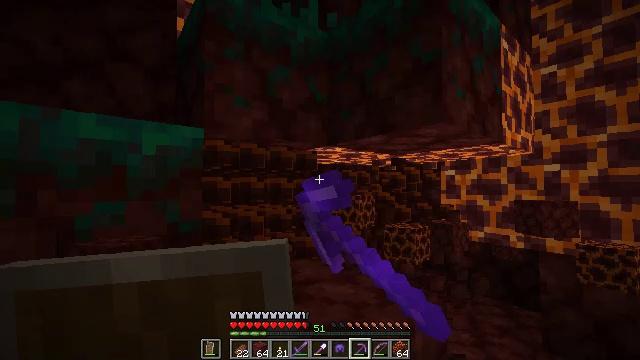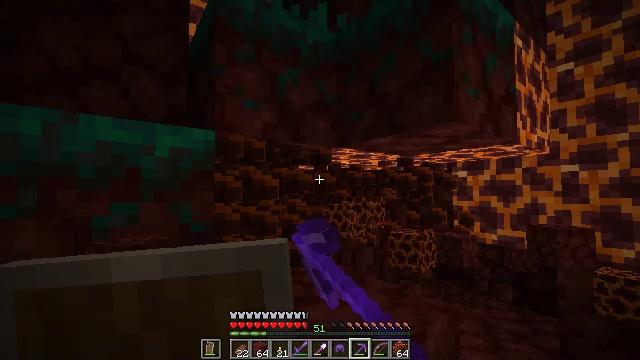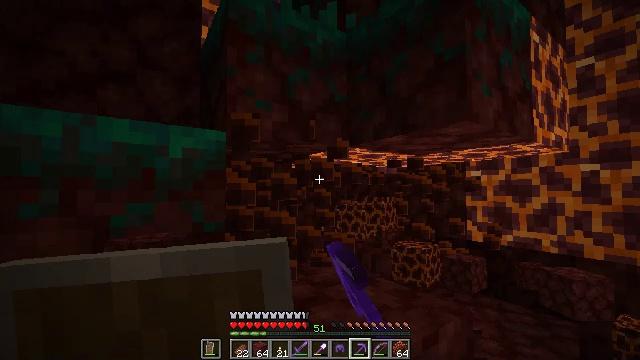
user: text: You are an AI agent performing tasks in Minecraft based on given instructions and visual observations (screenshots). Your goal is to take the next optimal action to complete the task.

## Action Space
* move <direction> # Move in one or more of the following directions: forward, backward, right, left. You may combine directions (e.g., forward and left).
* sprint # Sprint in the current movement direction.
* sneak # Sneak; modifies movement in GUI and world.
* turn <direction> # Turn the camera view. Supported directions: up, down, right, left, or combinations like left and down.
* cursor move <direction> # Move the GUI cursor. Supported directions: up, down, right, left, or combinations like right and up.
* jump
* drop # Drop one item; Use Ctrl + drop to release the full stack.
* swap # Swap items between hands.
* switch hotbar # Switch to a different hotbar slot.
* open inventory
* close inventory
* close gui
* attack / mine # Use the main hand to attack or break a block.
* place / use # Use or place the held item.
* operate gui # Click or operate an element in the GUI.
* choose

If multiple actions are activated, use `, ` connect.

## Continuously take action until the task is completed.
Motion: motion action
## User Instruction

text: Mine the magma block in the nether.
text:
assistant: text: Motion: turn left, attack / mine
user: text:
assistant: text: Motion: turn left, attack / mine
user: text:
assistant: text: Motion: attack / mine